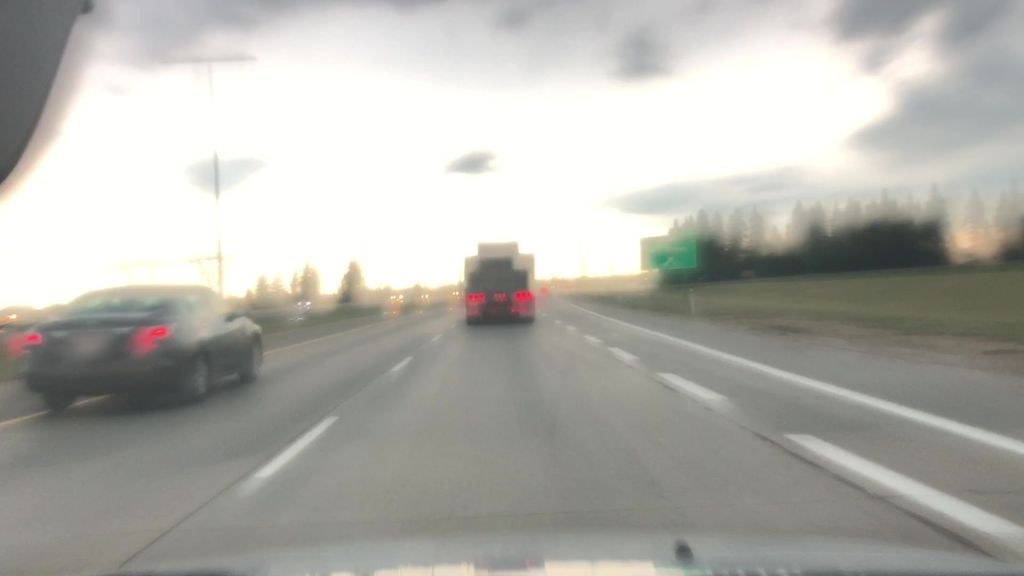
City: edmonton